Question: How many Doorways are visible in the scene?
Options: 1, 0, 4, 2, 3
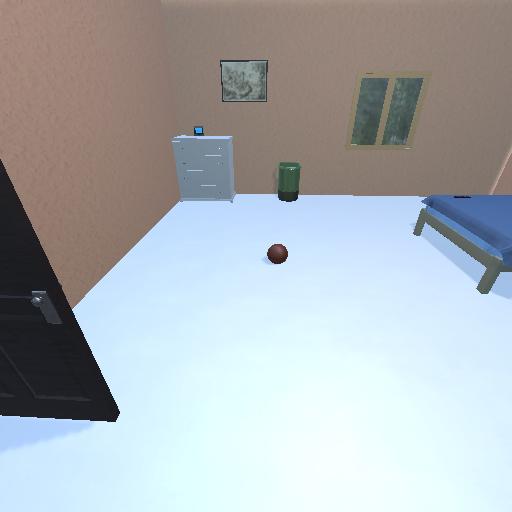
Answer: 1